Field crop: maize
Growth stage: 2
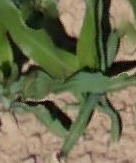
Species: maize